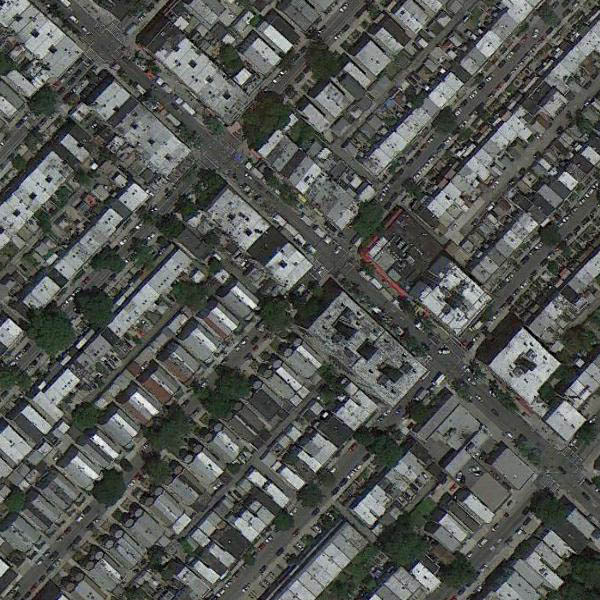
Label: DenseResidential